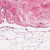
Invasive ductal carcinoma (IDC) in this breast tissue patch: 0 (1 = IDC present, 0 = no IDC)